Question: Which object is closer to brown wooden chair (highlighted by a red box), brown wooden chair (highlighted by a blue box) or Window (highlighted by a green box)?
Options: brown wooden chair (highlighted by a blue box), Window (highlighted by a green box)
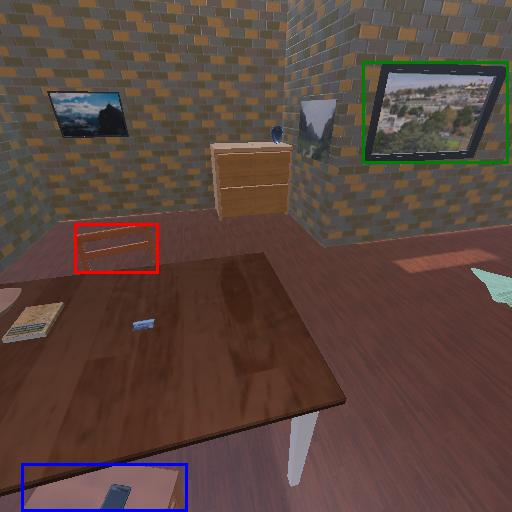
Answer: brown wooden chair (highlighted by a blue box)